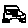
Label: car